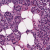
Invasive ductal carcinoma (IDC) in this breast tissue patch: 1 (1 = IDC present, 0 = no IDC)